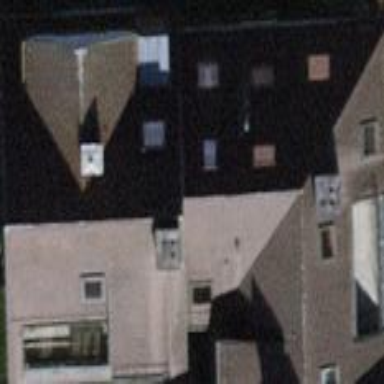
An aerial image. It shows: Building with tiled roof.